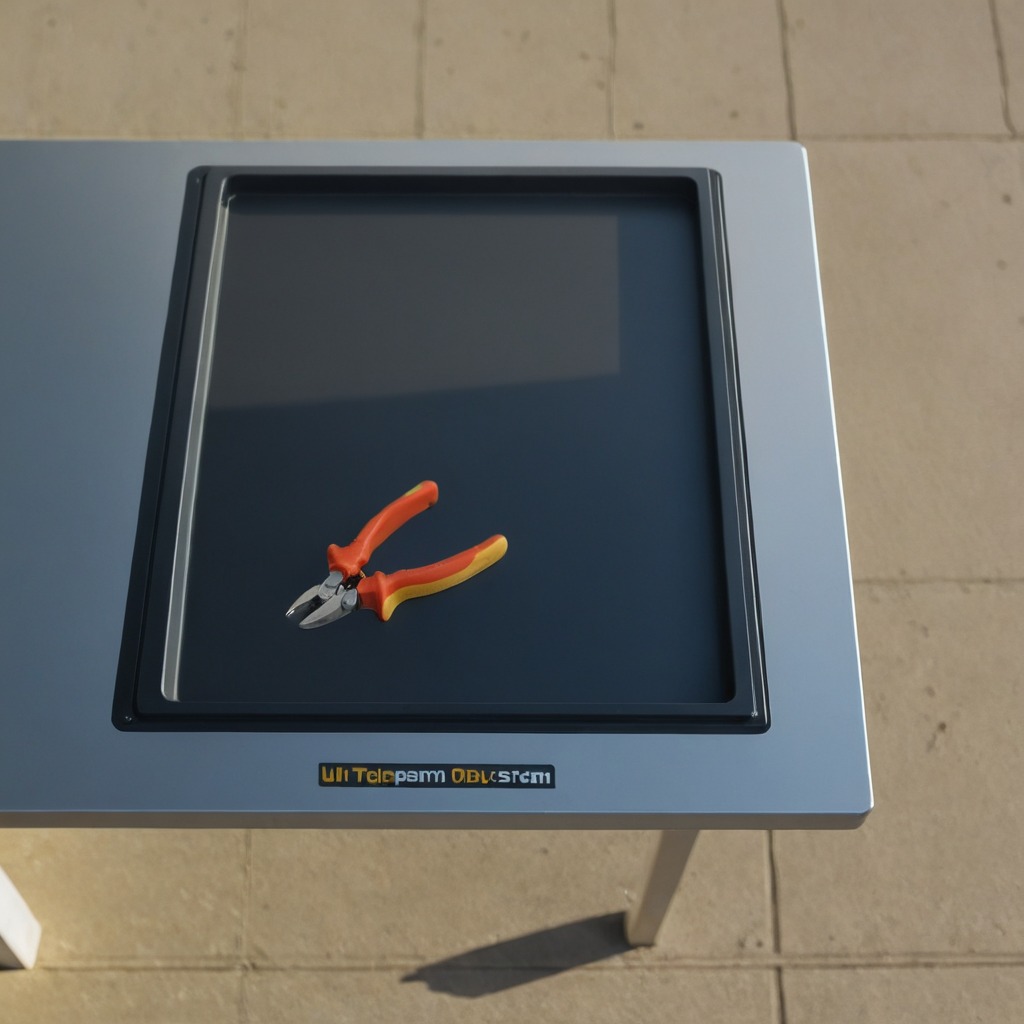
A plier is lying on the textured surface of a utility table.